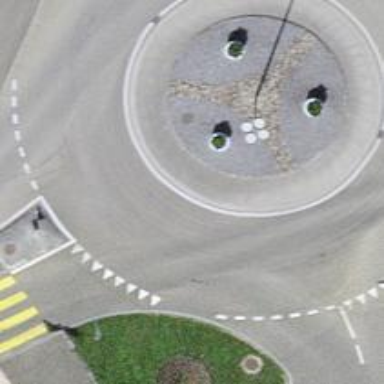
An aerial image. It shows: Tertiary road leading to roundabout junction.